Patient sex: M
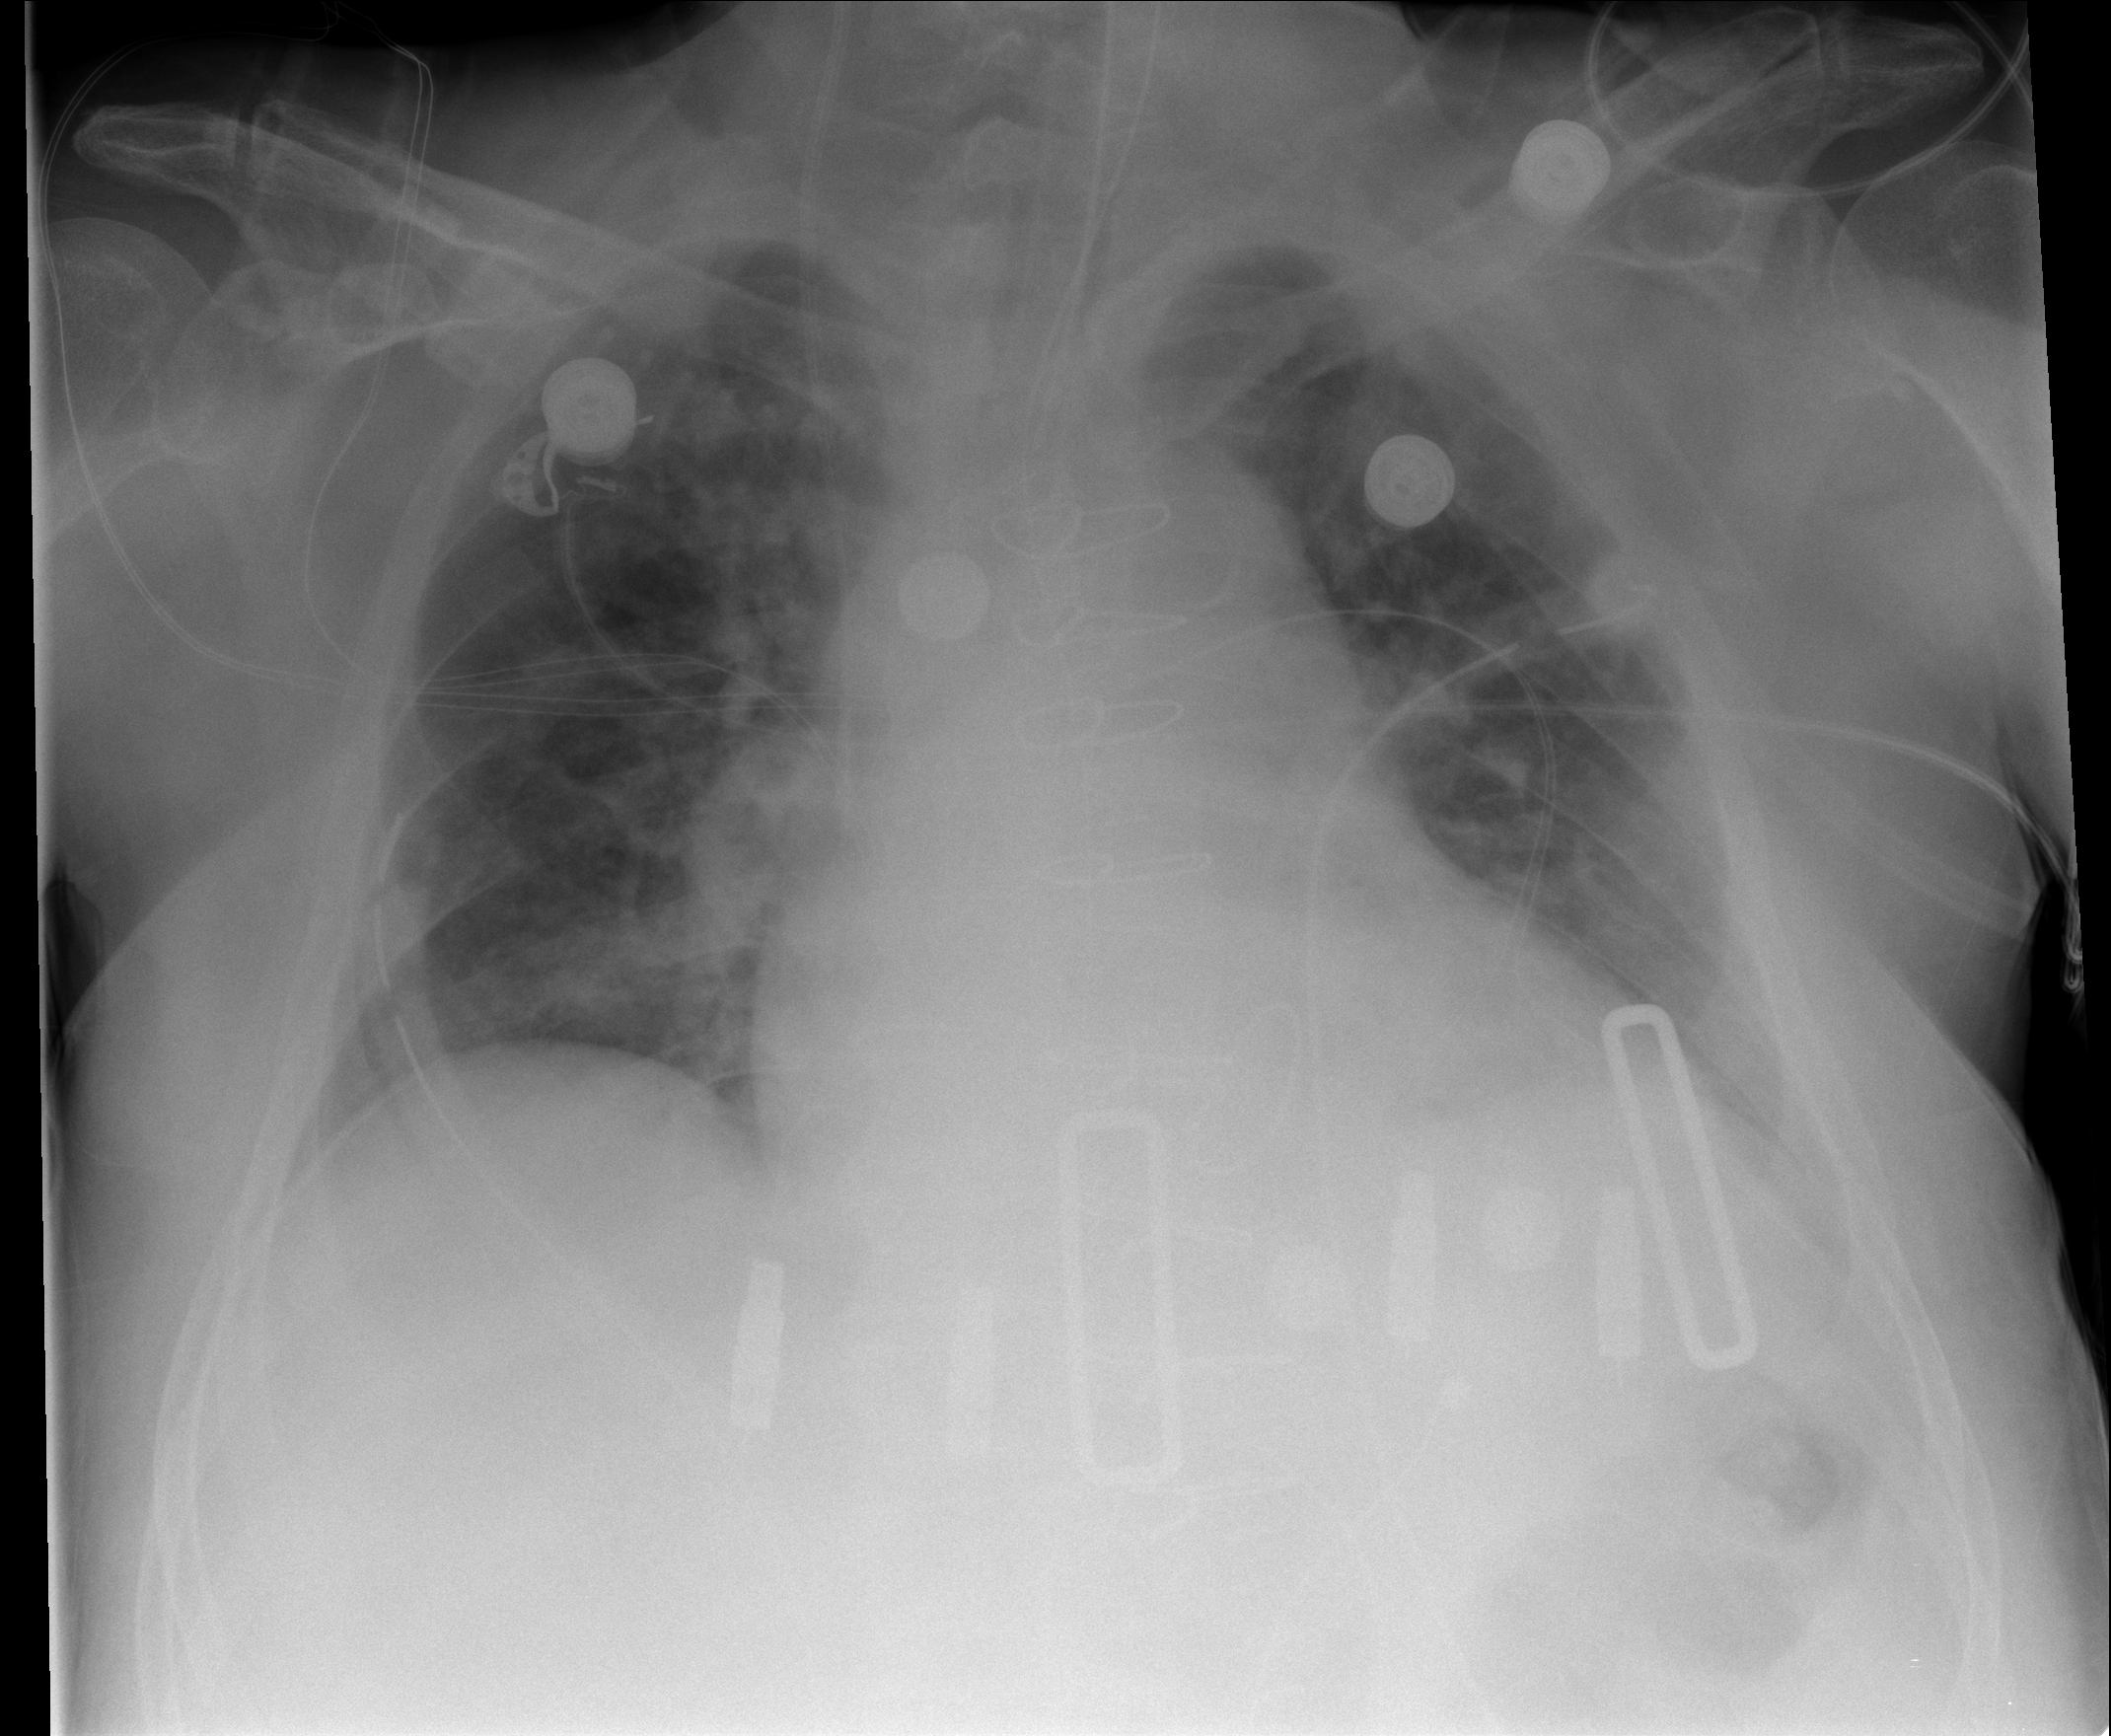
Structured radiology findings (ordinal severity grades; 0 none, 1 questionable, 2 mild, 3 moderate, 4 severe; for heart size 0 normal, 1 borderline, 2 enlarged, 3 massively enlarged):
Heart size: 2
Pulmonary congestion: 2
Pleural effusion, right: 0
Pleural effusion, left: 1
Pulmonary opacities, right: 2
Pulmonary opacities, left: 2
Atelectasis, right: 2
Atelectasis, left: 2